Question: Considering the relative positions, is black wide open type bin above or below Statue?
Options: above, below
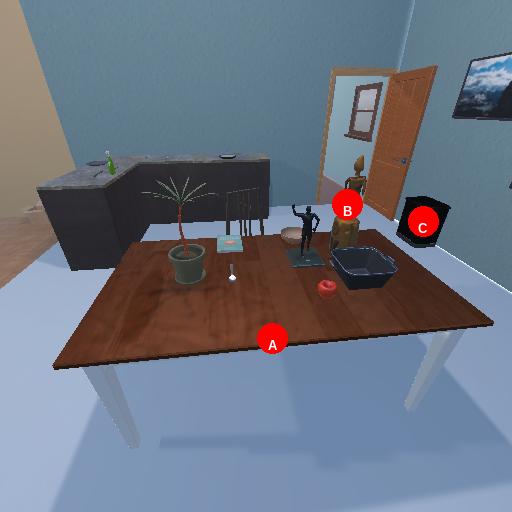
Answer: above